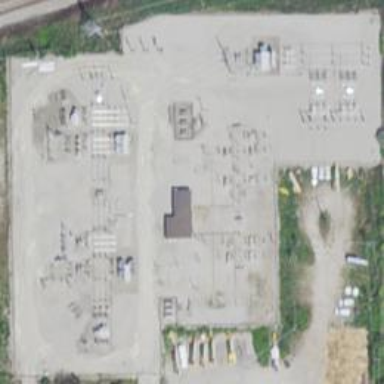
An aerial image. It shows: Fence surrounds transmission level power substation.